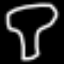
Label: mushroom